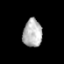
Tissue: prostate
Cell type: Epithelial cells
Senescence score: 0.2529
Nuclear area (px): 526
Mean DAPI intensity: 179.578